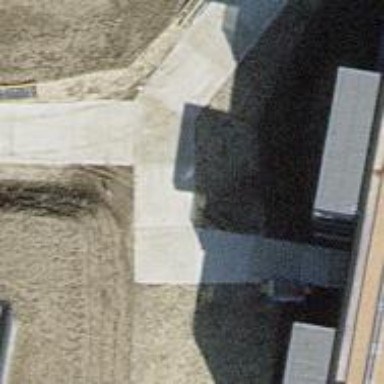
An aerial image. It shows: Hedge barrier.